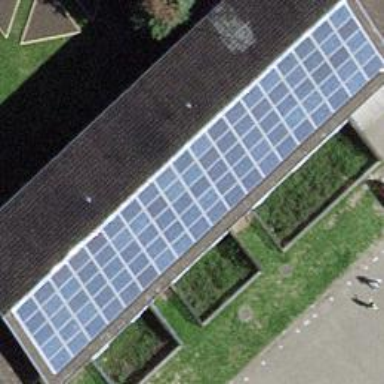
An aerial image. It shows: Solar power generator using photovoltaic method with solar photovoltaic panel types.